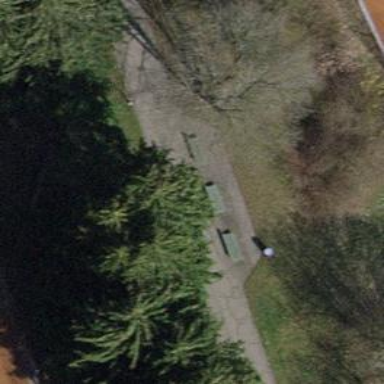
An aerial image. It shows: Bench for seating.